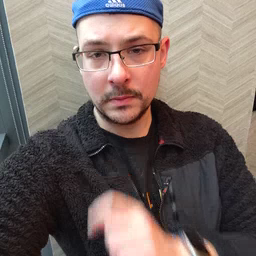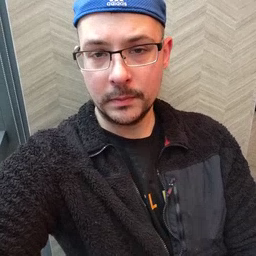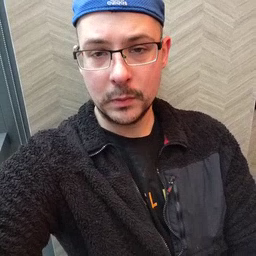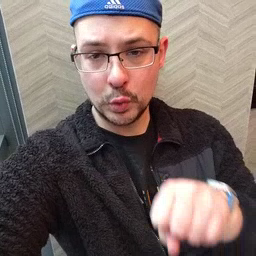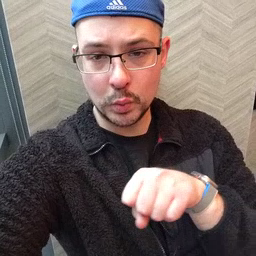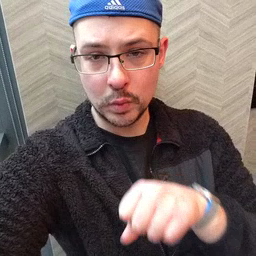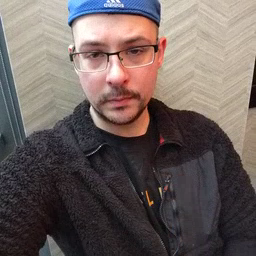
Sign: shoe